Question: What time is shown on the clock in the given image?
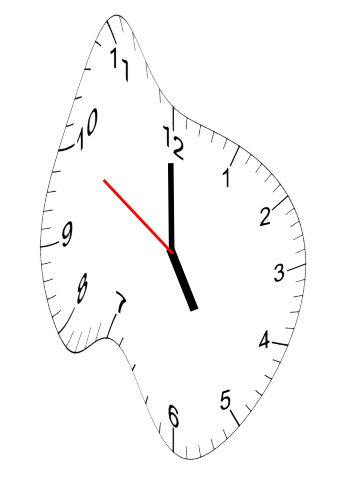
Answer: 04:59:50